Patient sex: F
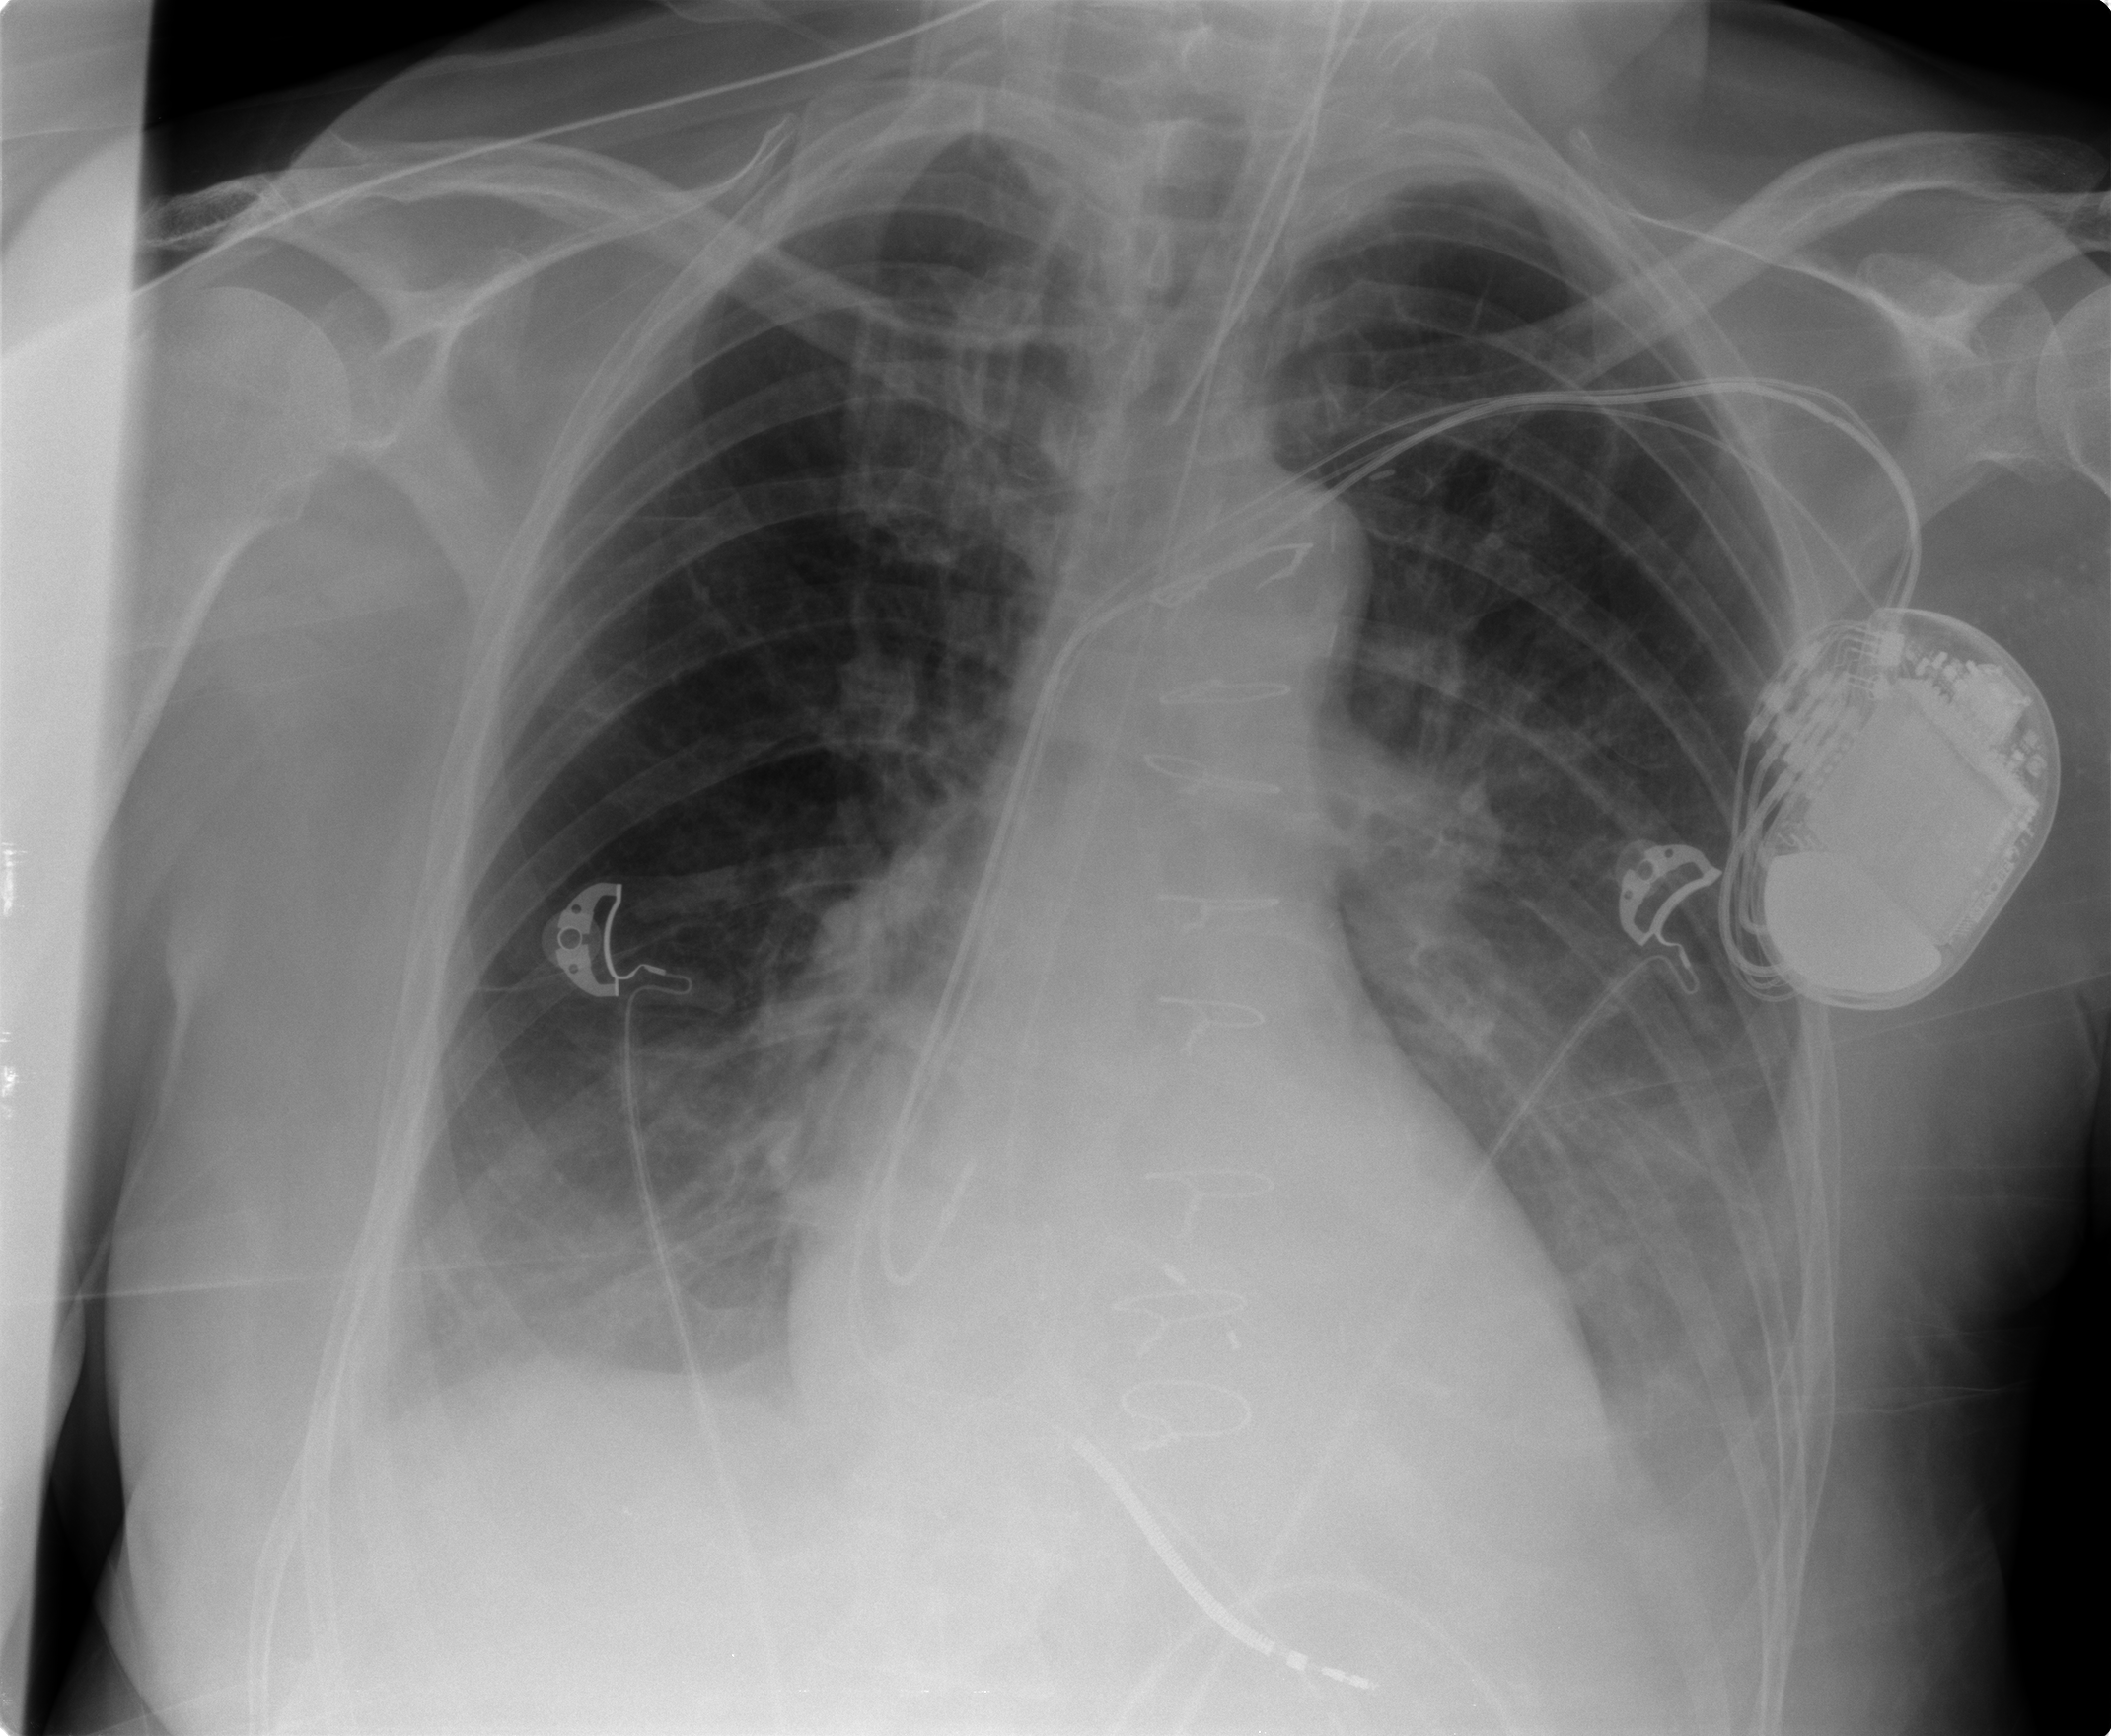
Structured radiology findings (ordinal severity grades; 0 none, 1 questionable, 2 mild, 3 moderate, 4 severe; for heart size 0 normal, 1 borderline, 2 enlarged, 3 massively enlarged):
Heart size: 0
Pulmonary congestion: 2
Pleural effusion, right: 2
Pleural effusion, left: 3
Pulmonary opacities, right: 0
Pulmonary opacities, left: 2
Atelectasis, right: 3
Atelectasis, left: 2